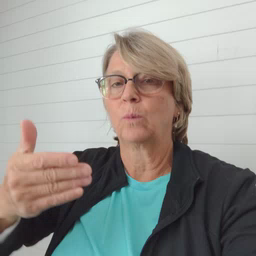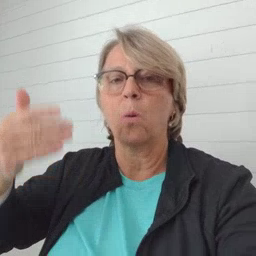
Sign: glasswindow